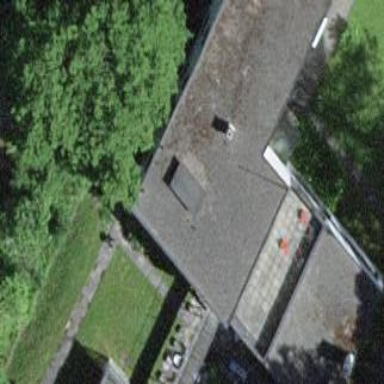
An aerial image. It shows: Detached building with flat roof.